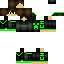
A female skeleton skin with dark skin, wearing brown long hair dressed in a green hoodie and black pants, featuring a closed mouth.